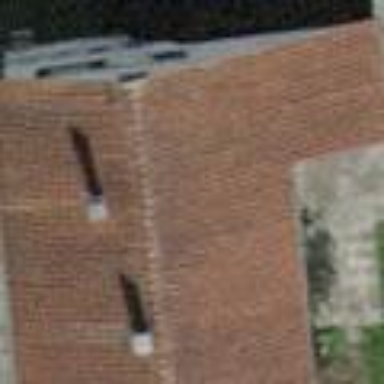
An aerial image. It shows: Building with tiled roof.